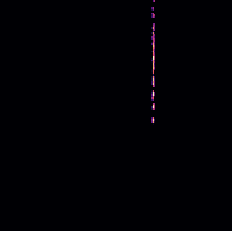
Sound class: Rain